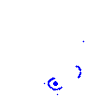
Particle: electron